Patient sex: M
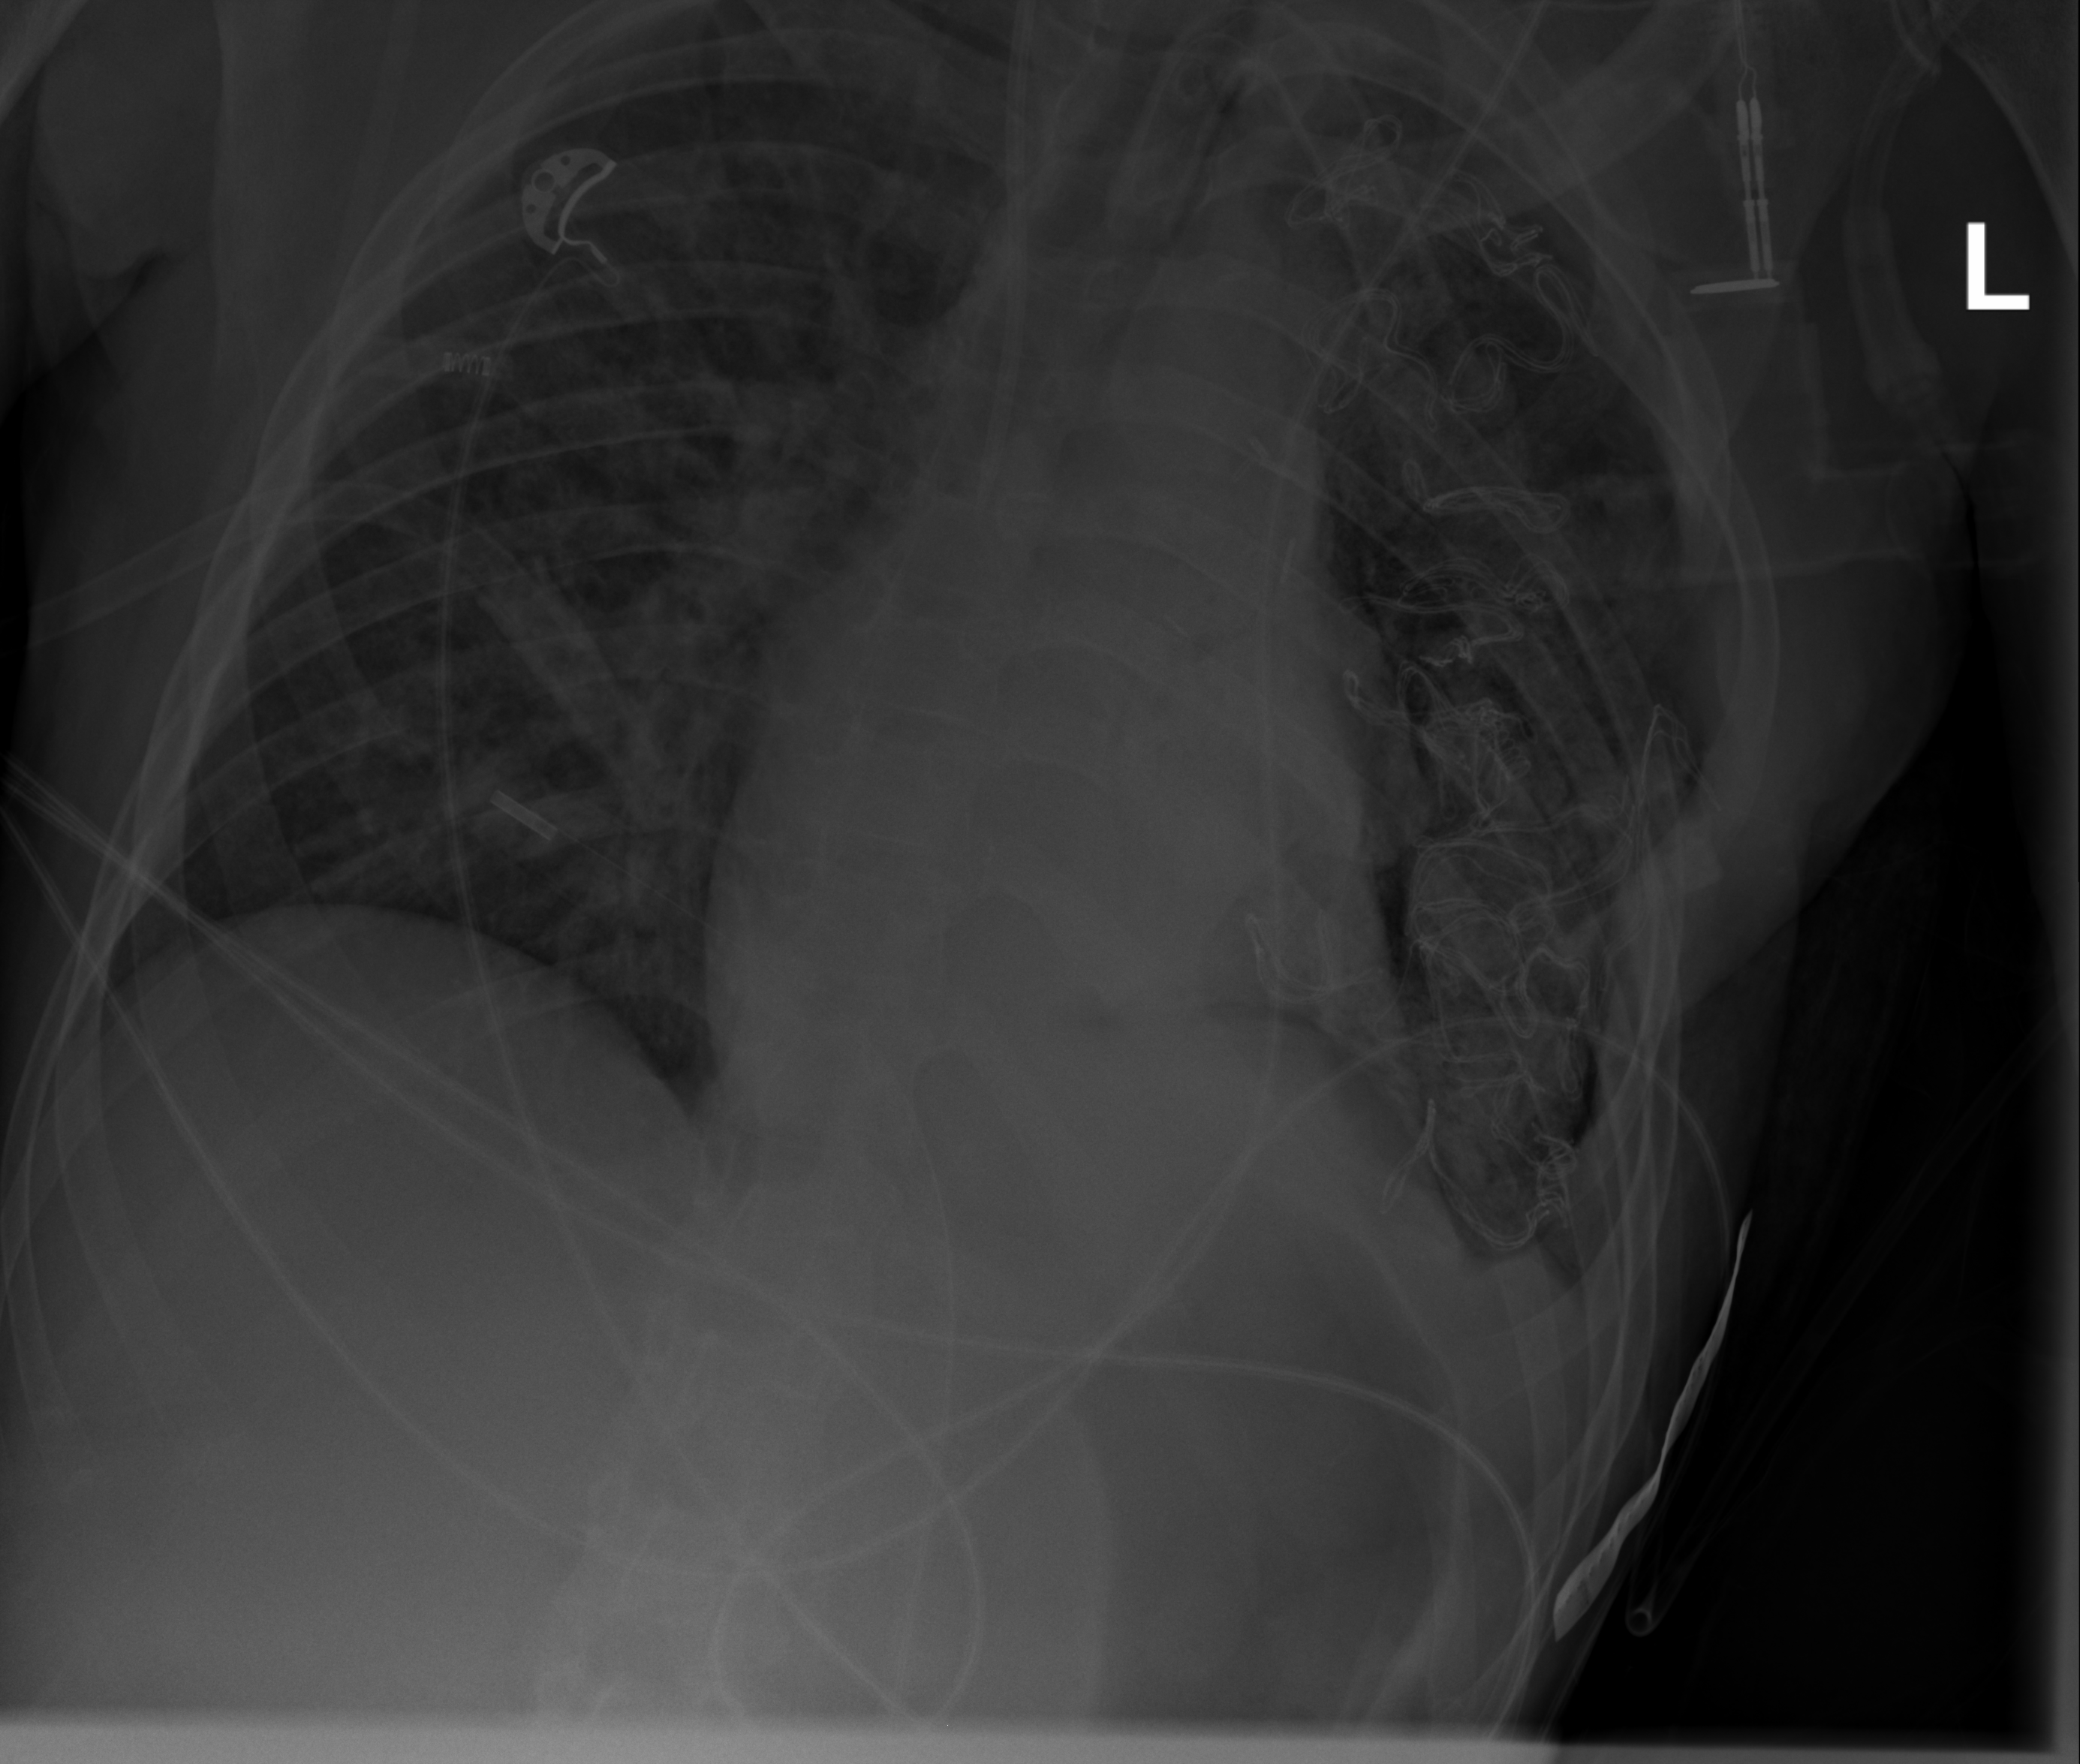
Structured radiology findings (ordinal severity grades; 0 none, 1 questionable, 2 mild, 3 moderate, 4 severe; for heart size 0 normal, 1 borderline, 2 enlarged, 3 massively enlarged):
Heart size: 0
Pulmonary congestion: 0
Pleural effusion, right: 0
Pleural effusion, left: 2
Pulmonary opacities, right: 3
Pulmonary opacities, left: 0
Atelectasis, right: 0
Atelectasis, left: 3